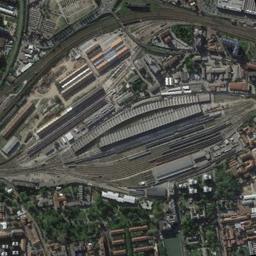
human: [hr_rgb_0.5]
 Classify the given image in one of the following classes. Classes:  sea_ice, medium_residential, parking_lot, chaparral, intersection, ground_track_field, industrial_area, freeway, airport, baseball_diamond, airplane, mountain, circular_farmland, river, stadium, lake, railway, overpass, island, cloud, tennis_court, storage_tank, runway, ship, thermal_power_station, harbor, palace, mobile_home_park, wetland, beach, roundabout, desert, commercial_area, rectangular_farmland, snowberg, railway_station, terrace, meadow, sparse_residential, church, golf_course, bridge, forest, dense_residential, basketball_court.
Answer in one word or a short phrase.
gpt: railway_station